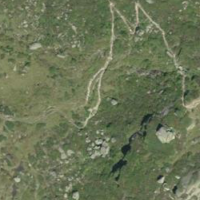
EUNIS habitat code: 23
Species observed at this site:
Arnica montana